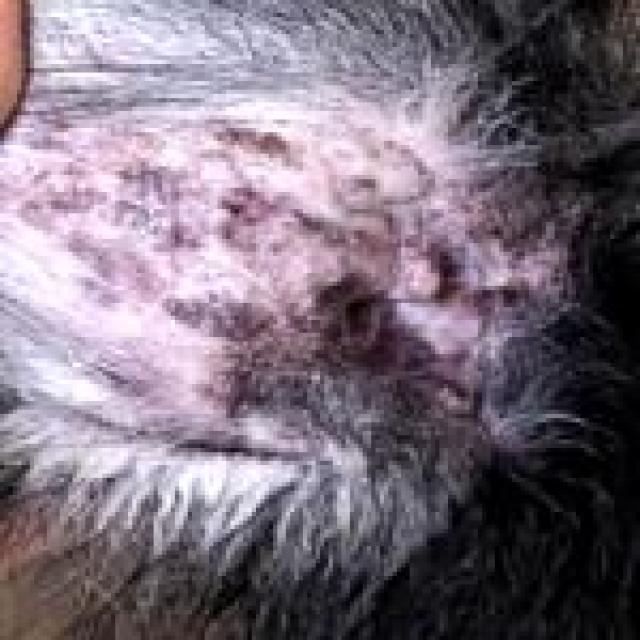
Canine fungal skin infection — characterized by alopecia, scaling, crusting, and circular lesions. Common agents include Malassezia and Candida species.